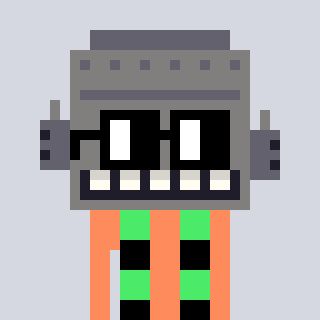
a pixel art character with square black glasses, a robot-shaped head and a peachy-colored body on a cool background